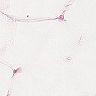
Metastatic tissue present: no